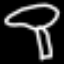
Label: mushroom